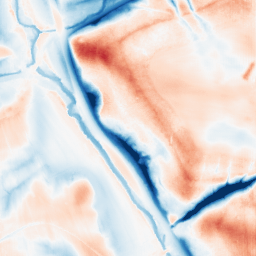
Category: edge_preserving
Decomposition family: guided
Decomposition parameters: radius: 16
eps: 1
Upsampling method: fft_zeropad
Upsampling parameters: scale: 2
Upsampling scale: 2